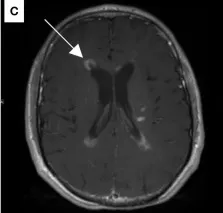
(E-H) MR-Images 6 weeks after high-dose steroid treatment showing near complete remission. T1-weighted contrast-enhancement MRI sequence of the brain after steroid treatment.
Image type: radiology (mri)